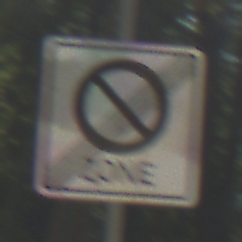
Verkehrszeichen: EndeEingeschraenktesHalteverbotZone
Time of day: Midday
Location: Outdoor (RoadRail)
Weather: Clear
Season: NotSpecified
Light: Natural